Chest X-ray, PA view. Patient: 51 years old, sex M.
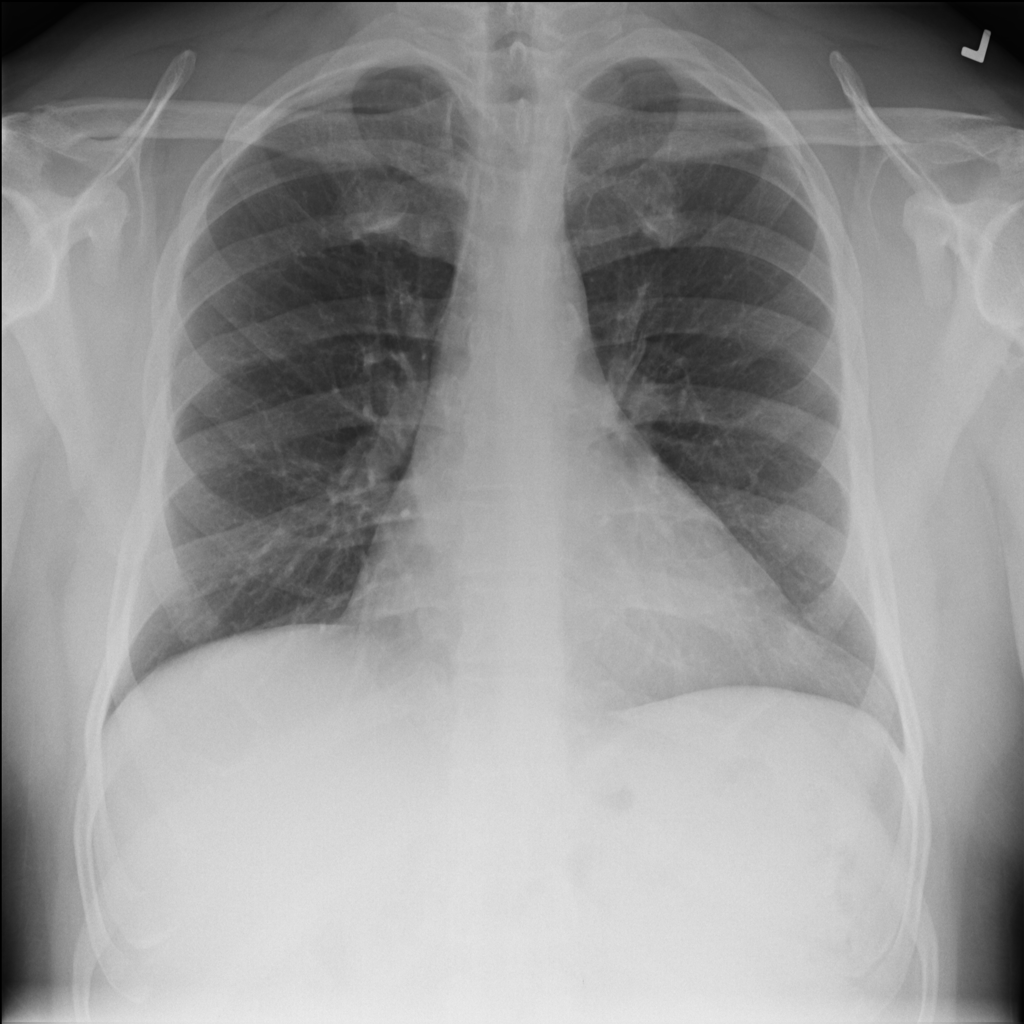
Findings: No Finding